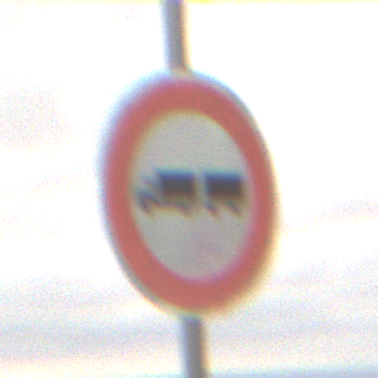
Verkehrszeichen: VerbotLastkraftwagenMitAnhaenger
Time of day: Midday
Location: Outdoor (Nature)
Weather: Overcast
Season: NotSpecified
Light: Natural